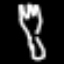
Label: fork